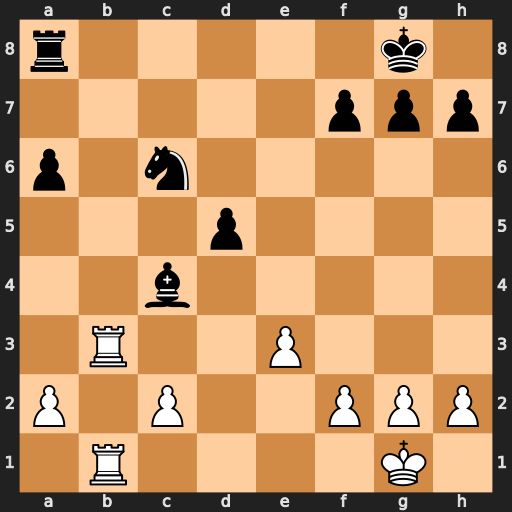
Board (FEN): r5k1/5ppp/p1n5/3p4/2b5/1R2P3/P1P2PPP/1R4K1
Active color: w
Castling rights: -
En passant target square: -
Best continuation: Rb6 Bb5 a4 Bxa4 Ra1